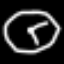
Label: clock